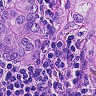
Metastatic tissue present: yes